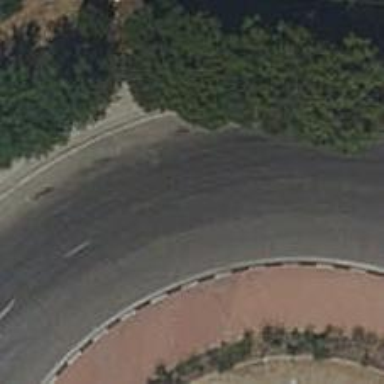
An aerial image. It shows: Secondary road around roundabout.